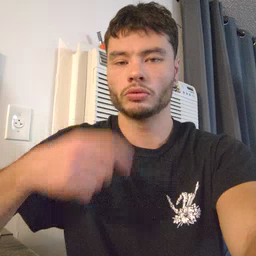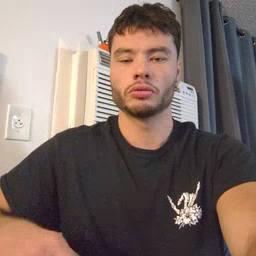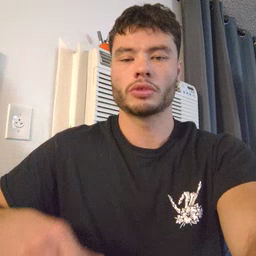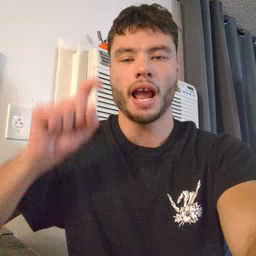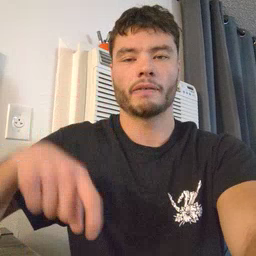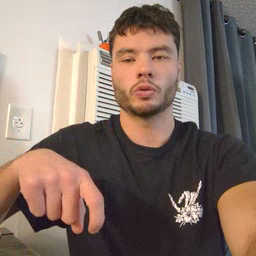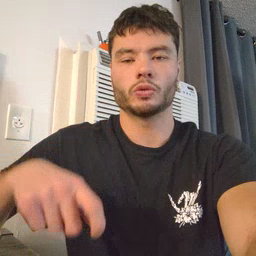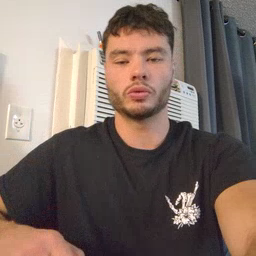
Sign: haveto